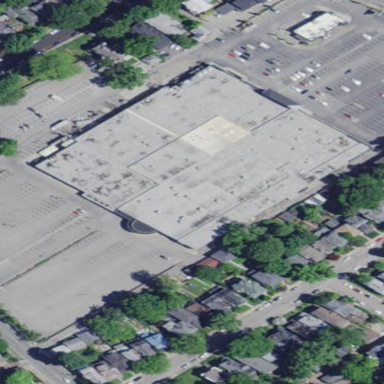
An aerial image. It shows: Mall building.